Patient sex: F
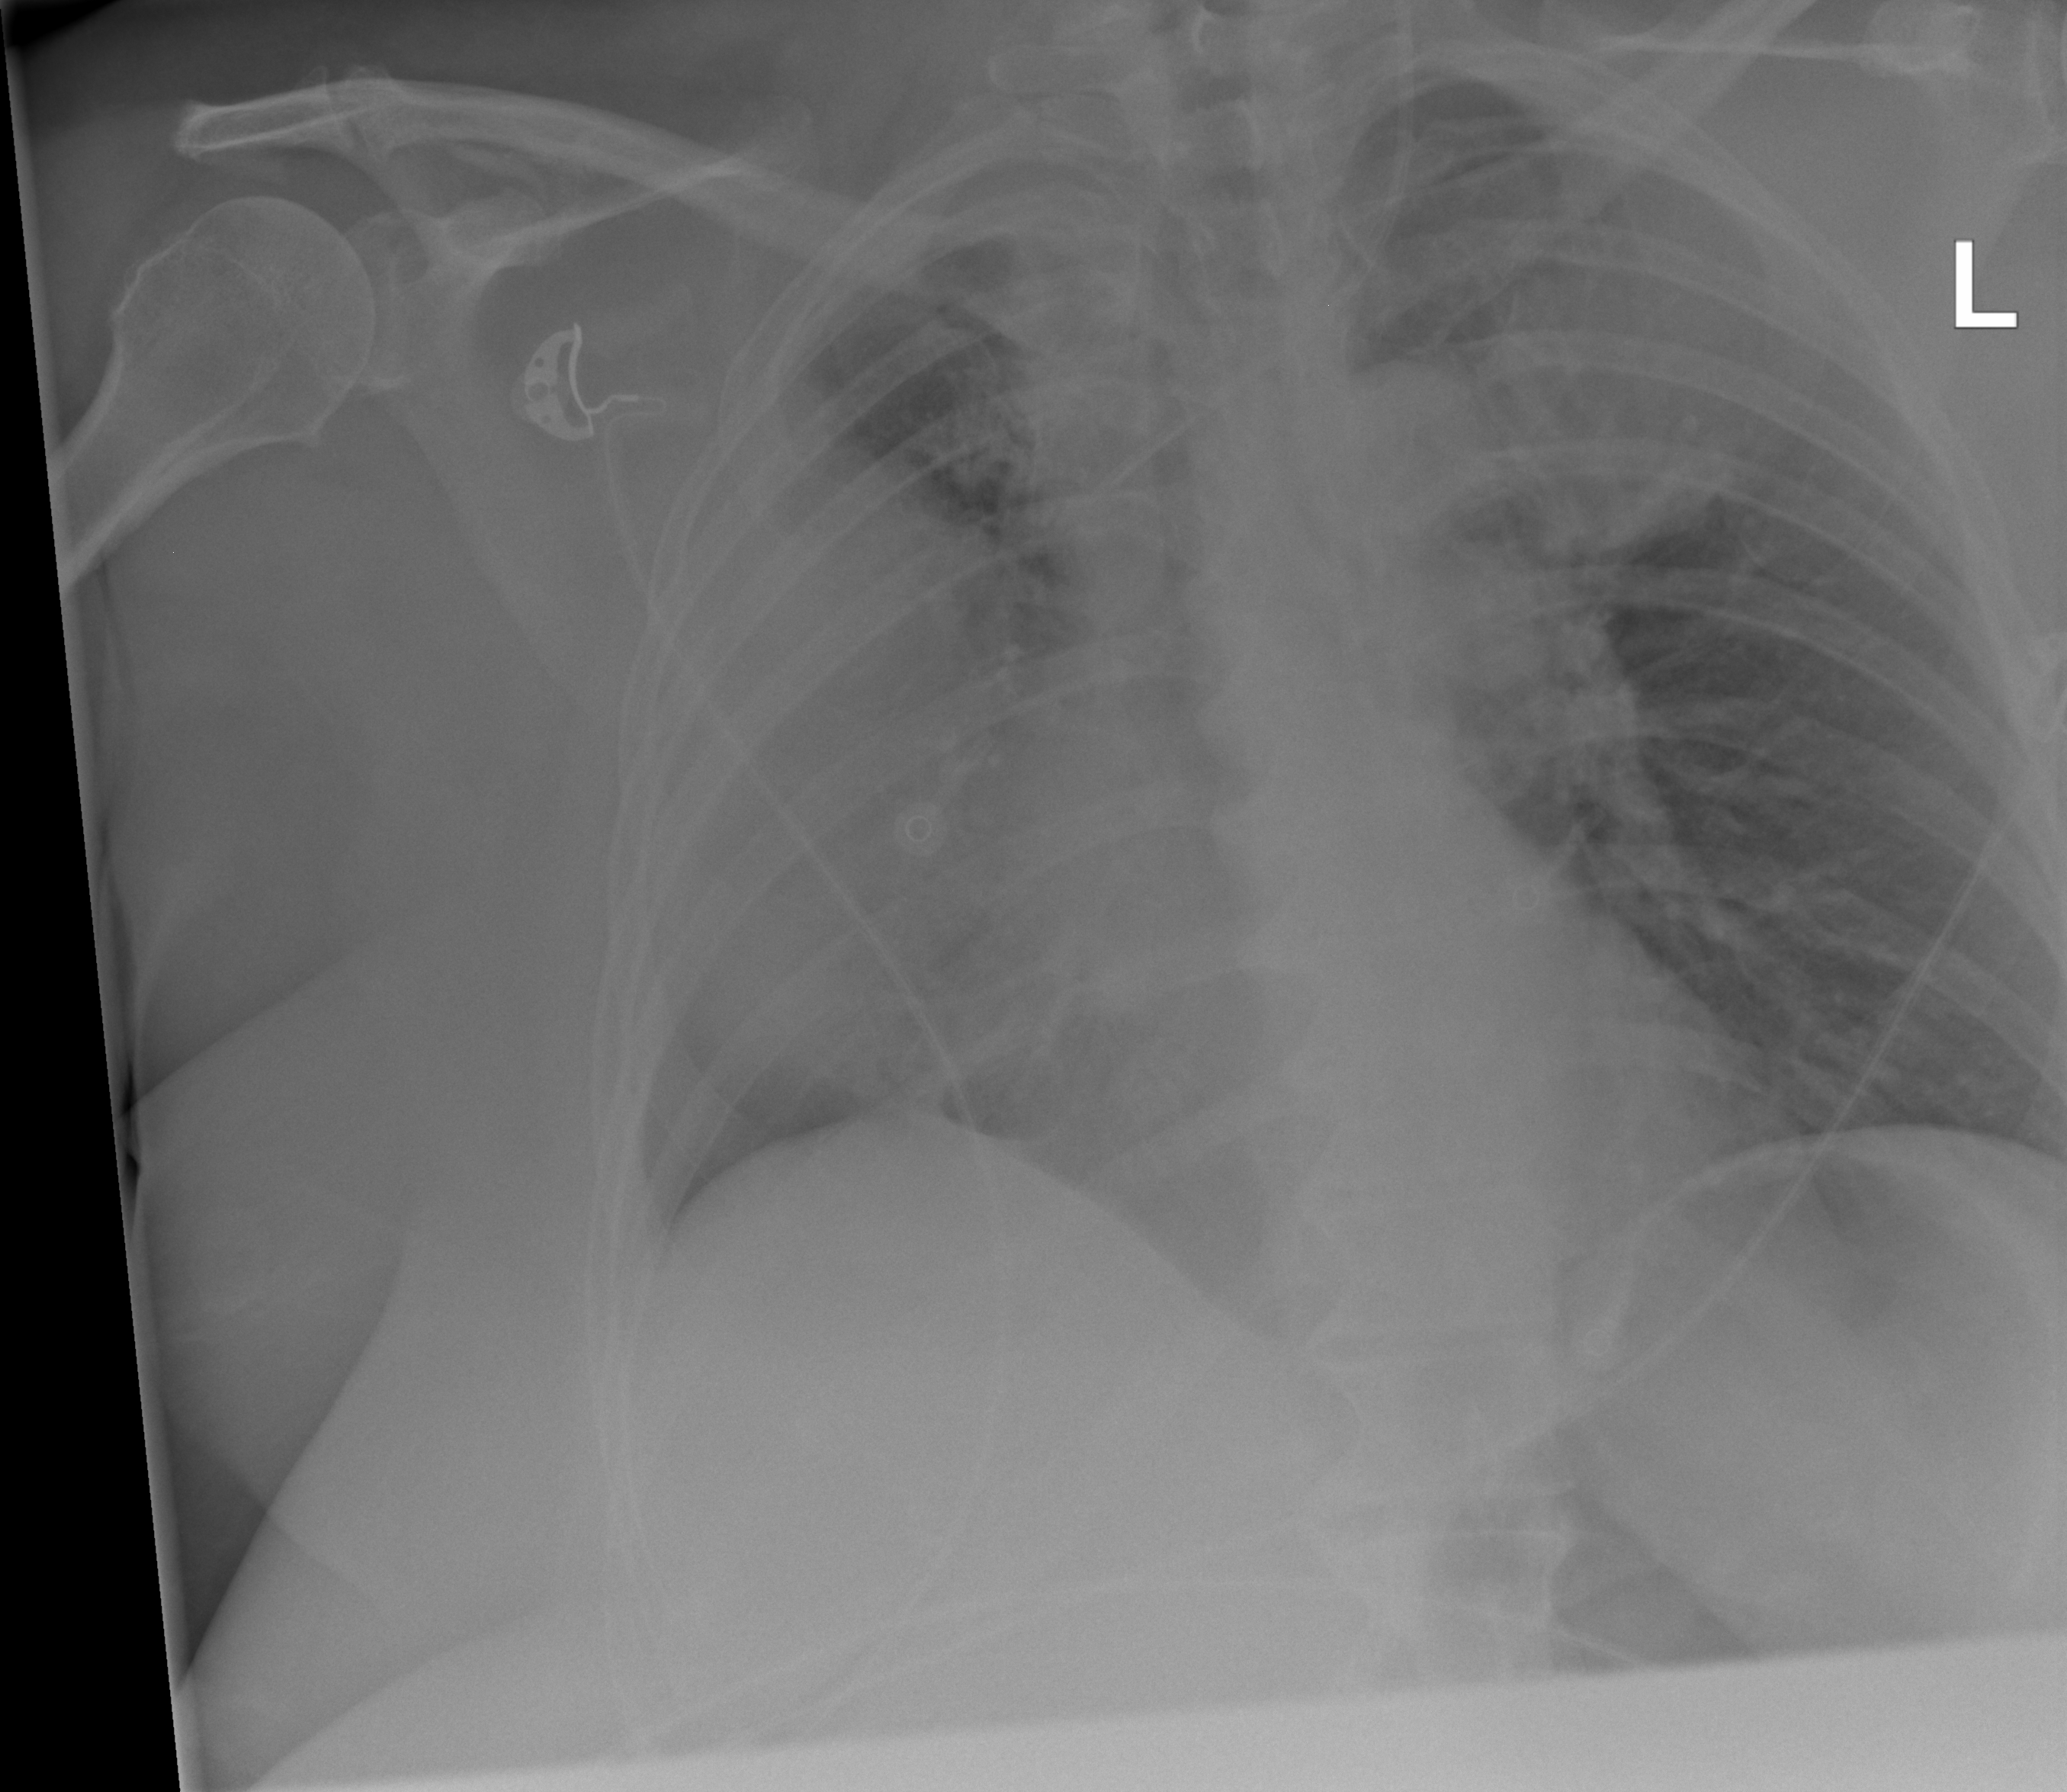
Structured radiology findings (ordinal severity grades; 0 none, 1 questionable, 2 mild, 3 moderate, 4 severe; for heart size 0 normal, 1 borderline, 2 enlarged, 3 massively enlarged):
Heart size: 0
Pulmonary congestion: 1
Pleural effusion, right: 0
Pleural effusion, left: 0
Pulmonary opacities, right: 0
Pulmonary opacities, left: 0
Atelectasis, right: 2
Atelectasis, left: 2